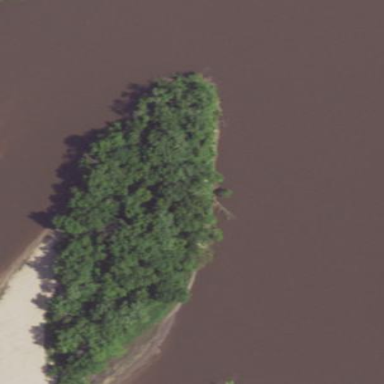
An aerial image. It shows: Islet covered with woodland.